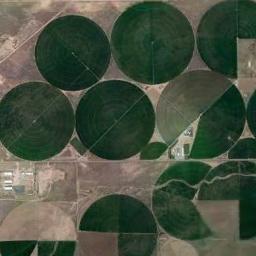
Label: circular_farmland